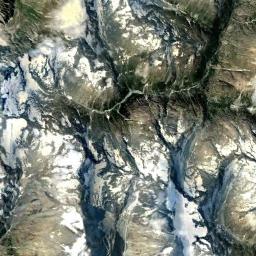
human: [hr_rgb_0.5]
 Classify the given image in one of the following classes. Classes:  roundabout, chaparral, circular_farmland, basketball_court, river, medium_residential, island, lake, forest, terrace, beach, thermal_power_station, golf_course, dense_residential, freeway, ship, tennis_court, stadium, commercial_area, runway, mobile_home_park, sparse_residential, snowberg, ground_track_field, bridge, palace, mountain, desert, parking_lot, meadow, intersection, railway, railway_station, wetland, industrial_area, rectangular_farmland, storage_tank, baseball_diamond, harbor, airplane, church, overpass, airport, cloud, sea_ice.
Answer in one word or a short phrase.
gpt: snowberg